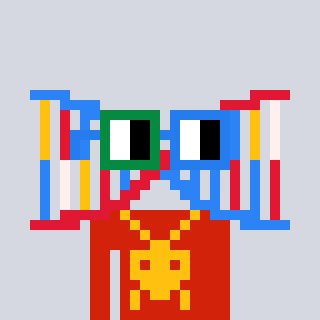
a pixel art character with square green and blue glasses, a dna-shaped head and a red-colored body on a cool background